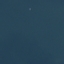
Label: SeaLake